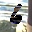
Label: 6